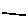
Label: line